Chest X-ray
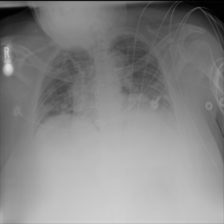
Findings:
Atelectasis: negative
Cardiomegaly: negative
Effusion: negative
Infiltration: negative
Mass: negative
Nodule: negative
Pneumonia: negative
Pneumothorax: negative
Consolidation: negative
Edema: negative
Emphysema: negative
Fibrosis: negative
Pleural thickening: negative
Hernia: negative